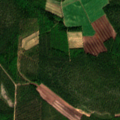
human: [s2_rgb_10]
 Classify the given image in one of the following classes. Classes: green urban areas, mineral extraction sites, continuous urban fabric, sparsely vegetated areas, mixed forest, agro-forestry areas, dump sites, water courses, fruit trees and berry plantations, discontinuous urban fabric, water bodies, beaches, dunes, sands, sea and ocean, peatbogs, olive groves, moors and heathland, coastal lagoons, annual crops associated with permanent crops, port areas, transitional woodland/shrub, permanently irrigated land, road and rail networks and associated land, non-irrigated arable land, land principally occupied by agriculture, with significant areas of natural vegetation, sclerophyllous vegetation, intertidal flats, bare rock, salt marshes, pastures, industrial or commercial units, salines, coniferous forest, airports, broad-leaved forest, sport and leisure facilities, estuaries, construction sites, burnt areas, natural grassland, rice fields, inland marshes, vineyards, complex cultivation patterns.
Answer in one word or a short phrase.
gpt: non-irrigated arable land, coniferous forest, mixed forest, transitional woodland/shrub